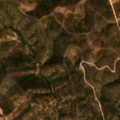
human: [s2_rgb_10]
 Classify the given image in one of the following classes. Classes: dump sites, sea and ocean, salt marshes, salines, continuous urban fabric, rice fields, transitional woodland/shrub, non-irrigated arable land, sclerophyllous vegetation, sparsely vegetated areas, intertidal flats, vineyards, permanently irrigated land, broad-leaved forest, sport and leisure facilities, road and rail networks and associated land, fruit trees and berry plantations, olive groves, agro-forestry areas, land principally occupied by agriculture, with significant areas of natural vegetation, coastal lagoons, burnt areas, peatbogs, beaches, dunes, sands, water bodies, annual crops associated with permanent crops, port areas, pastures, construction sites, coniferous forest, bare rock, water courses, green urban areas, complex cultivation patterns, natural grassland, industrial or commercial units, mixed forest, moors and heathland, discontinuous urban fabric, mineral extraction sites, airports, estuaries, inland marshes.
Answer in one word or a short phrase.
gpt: land principally occupied by agriculture, with significant areas of natural vegetation, broad-leaved forest, sclerophyllous vegetation, transitional woodland/shrub